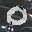
Label: 0